Question: I have an Azure SQL data base on a premium tier
I try to activate Geo-replication on the preview portal.
I clicked Server name on CREATE SECONDARY blade
I then selected CREATE A NEW SERVER on SERVER blade
I filled the form, but the OK button still stay disabled
Bellow is a screen copy:
What should I do more?

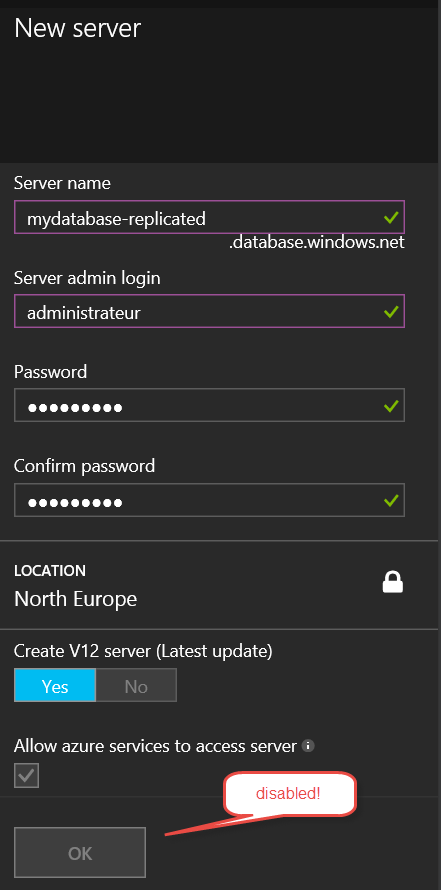
Answer: I had some exchange with a guy from Microsoft.
This is the situation:
- OK button works now (I don't know what they did)- But later the Geo replication fails
This is due to the fact that Azure thinks my server name is already in use. This is true I used it once, but I also delete it and it is not displayed on the SQL server blade.
So there is still an issue in the portal to be clarified and fixed. But everything works fine if I am using another server name.